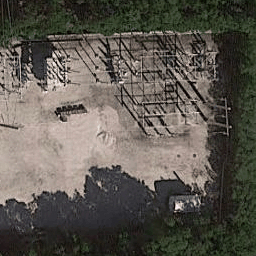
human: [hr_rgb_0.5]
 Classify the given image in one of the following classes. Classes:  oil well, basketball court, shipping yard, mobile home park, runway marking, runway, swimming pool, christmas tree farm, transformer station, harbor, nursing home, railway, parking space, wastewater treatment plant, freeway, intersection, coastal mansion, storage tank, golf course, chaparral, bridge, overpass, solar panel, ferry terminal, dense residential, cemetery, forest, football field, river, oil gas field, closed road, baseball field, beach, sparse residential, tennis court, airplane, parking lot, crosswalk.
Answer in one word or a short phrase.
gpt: transformer station